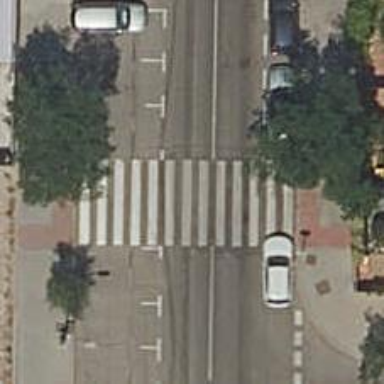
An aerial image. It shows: Zebra crossing on the road.